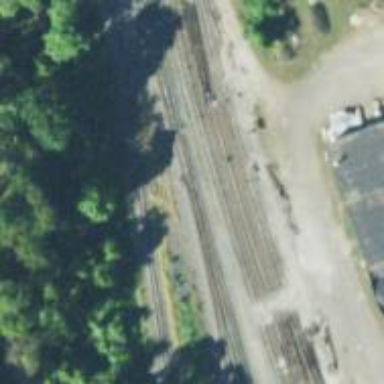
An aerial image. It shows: Railway siding with rails.